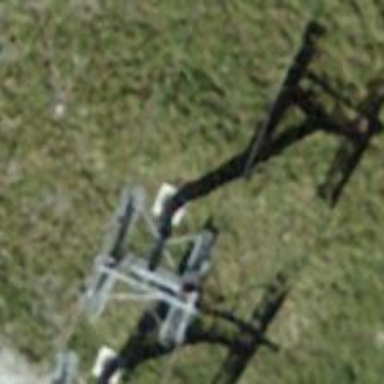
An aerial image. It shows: Pylon used for aerialway.